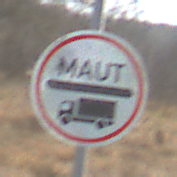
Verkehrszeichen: Mautpflicht
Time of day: MorningAfternoon
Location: Outdoor (Nature)
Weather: PartlyCloudy
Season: NotSpecified
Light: Natural